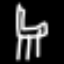
Label: chair